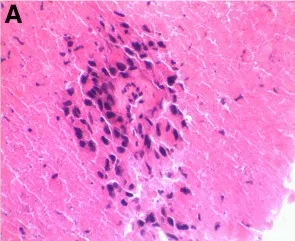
NSCLC renal metastasis. Renal biopsy specimen : Hematoxylin-eosin staining.
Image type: pathology (h&e)